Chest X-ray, PA view. Patient: 66 years old, sex M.
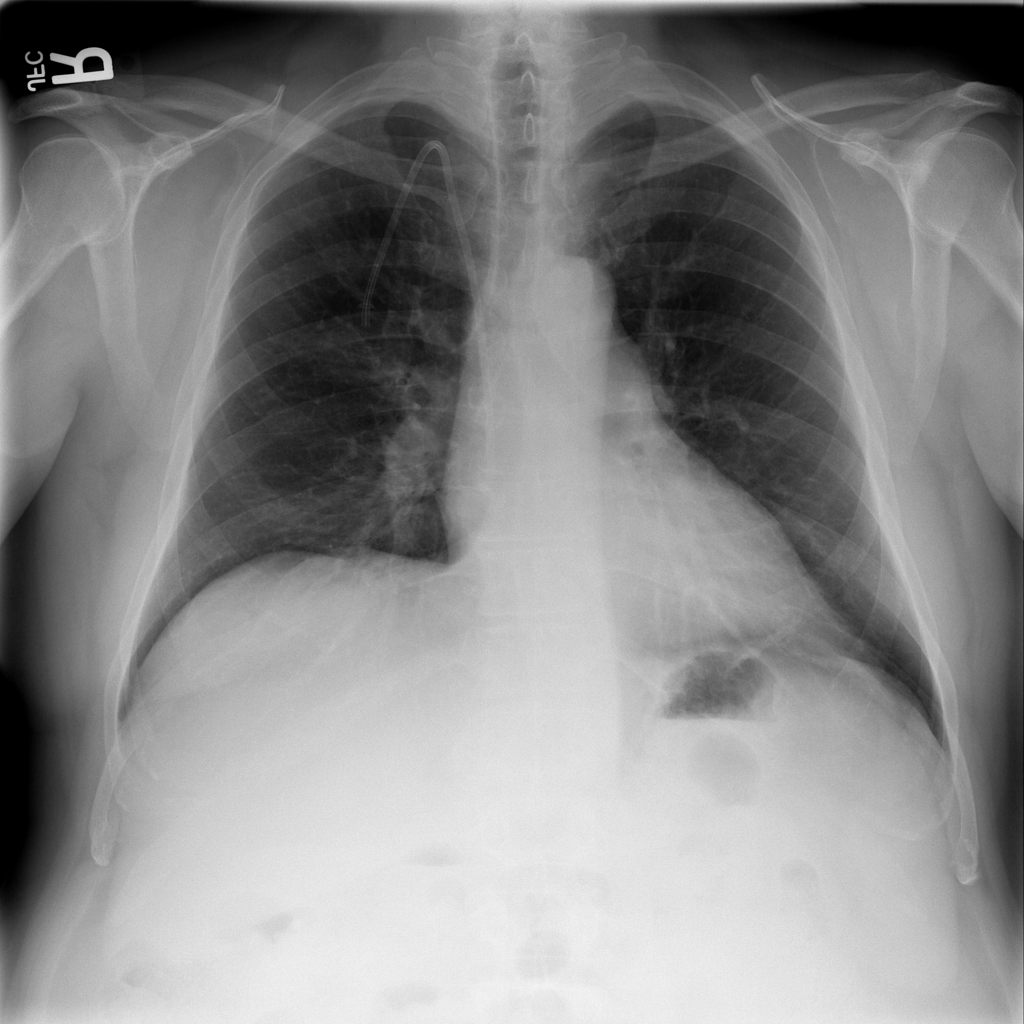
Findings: Fibrosis